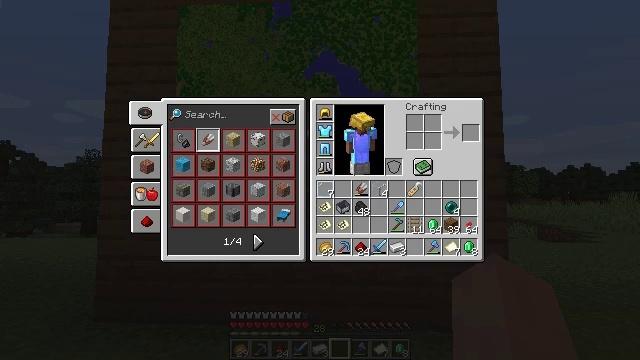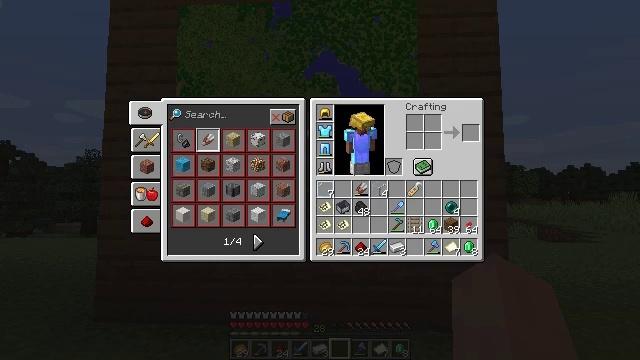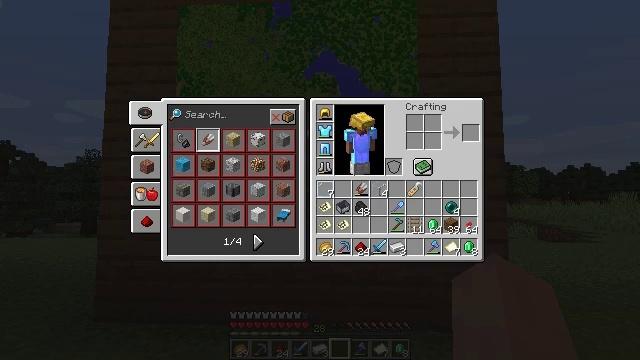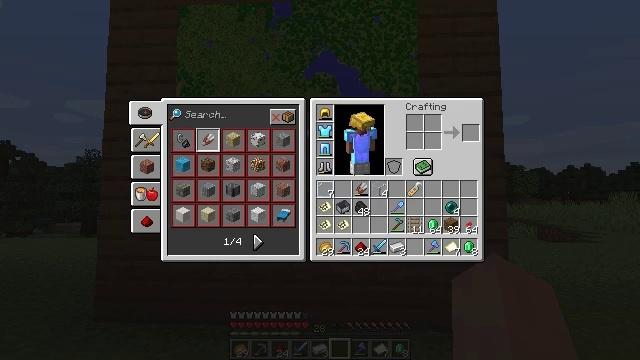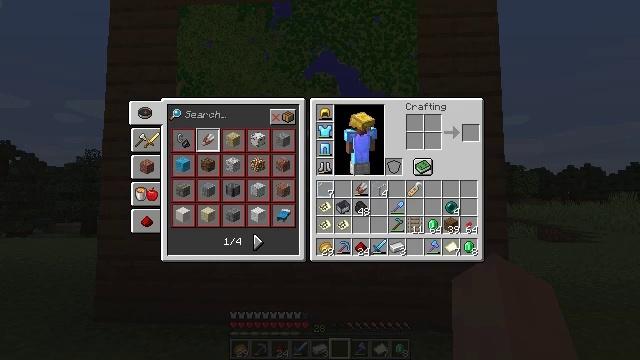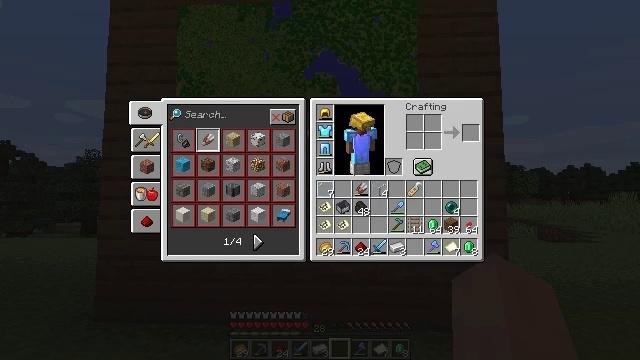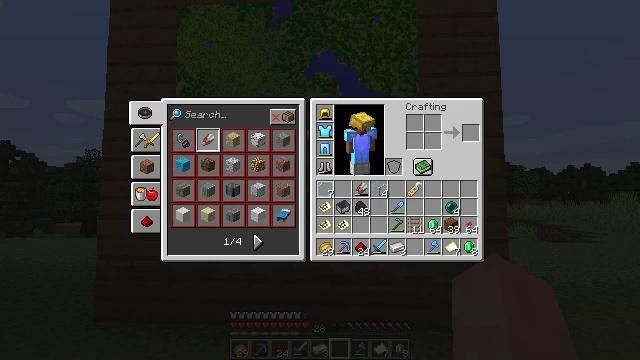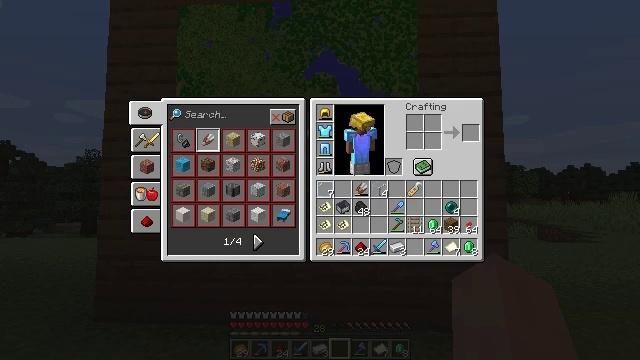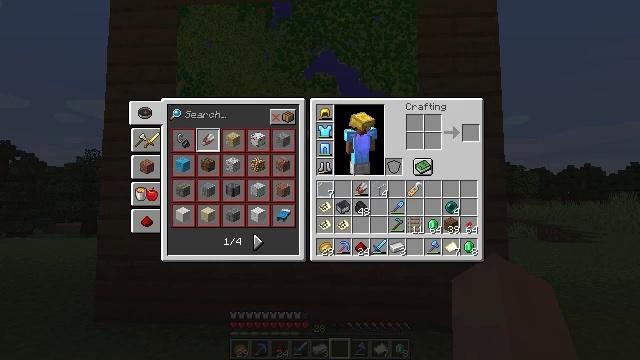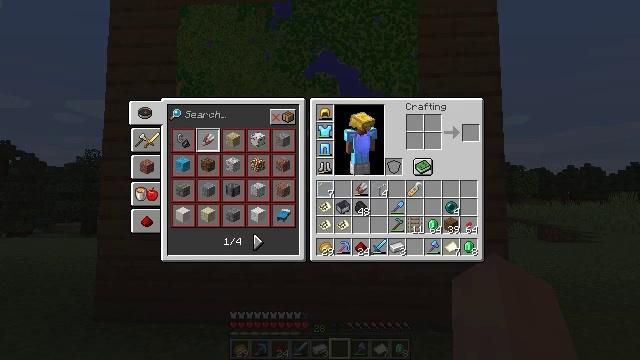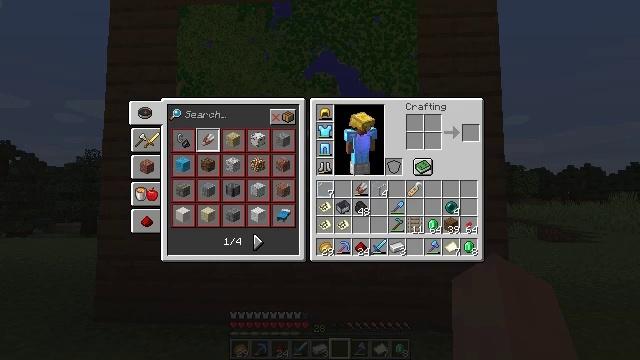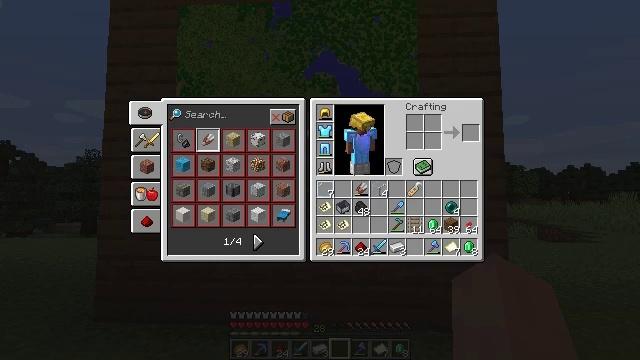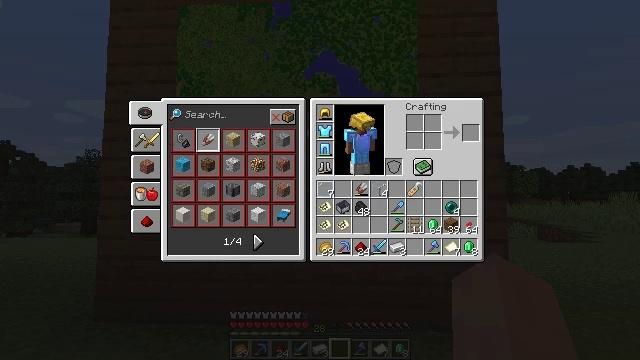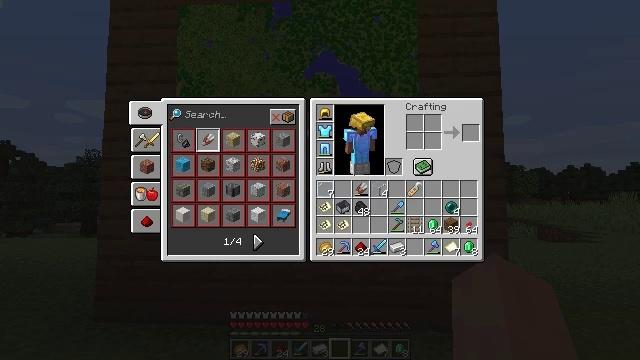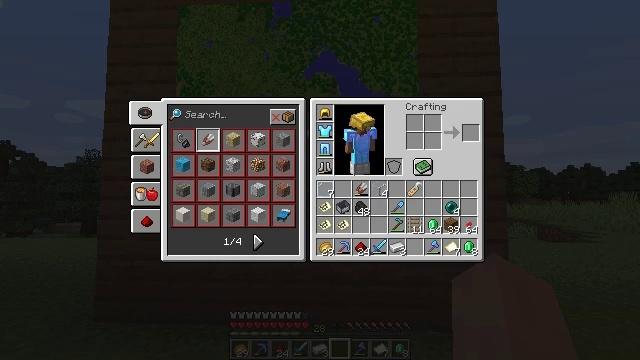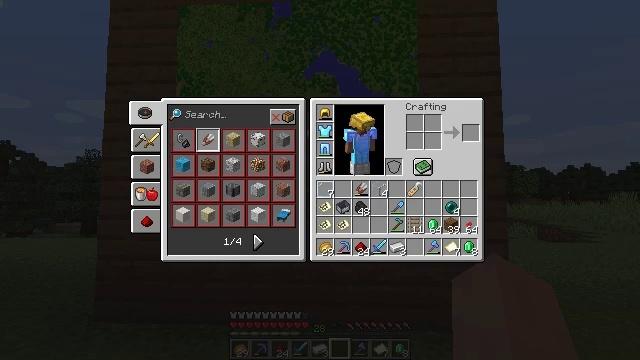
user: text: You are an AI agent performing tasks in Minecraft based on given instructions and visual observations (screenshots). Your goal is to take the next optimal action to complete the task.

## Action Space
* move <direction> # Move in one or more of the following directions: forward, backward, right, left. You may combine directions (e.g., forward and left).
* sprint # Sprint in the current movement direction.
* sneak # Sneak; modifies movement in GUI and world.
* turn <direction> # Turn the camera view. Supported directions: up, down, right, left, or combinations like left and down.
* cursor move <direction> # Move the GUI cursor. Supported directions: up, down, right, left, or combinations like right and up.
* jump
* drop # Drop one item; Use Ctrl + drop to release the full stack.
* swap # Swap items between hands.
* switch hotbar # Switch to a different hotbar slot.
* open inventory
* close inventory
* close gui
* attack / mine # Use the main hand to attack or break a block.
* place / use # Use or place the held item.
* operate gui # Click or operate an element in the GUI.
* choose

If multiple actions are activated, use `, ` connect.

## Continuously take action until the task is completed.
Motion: motion action
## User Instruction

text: Craft an item frame.
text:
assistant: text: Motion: no_op
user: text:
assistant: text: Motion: no_op
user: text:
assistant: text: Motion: no_op
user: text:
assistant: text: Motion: no_op
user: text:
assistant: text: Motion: no_op
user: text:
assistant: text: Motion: no_op
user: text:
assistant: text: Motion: no_op
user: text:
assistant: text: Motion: no_op
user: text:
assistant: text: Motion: no_op
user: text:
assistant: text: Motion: no_op
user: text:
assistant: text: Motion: no_op
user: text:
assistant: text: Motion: no_op
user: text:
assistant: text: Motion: no_op
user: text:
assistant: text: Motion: no_op
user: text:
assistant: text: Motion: no_op
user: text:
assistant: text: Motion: no_op
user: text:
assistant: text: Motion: no_op
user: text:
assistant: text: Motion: no_op
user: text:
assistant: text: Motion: no_op
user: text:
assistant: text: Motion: no_op
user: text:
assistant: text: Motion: no_op
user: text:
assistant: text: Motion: no_op
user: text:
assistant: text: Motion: no_op
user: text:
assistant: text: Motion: no_op
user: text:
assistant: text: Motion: no_op
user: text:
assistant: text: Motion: no_op
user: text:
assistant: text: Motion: no_op
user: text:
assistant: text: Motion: no_op
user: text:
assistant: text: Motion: no_op
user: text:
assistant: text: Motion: no_op